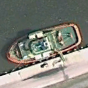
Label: Towing_vessel